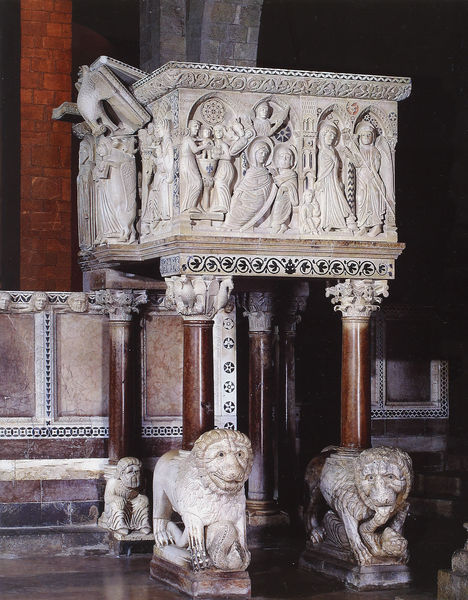
Titel: Kanzel
Standort: Barga, Dom S. Cristofano (EU - I)
Schlagwörter: adler, blätter, gott, vogel, weiß, menschen, marmor, säule, säulen, rot, tier, stein, steine, natur, kirche, turm, affe, engel, ranken, skulptur, balkon, relief, stab, mauer, ziegel, empore, figuren, rundbogen, lesen, fugen, dom, sterne, pult, kapitell, gemäuer, skulpturen, löwen, kanzel, rosette, segen, predigt, löwe, heilige, taufe, lesung, mamor, geburt, kriche, ziegelstein, christ, evangelium, adeler, kapiell, teufe